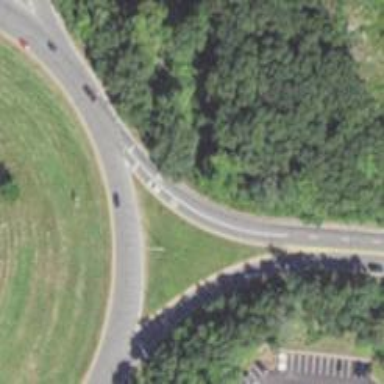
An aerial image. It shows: Asphalt road marked as trunk highway leading to roundabout.